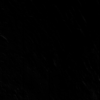
Label: not_dusty